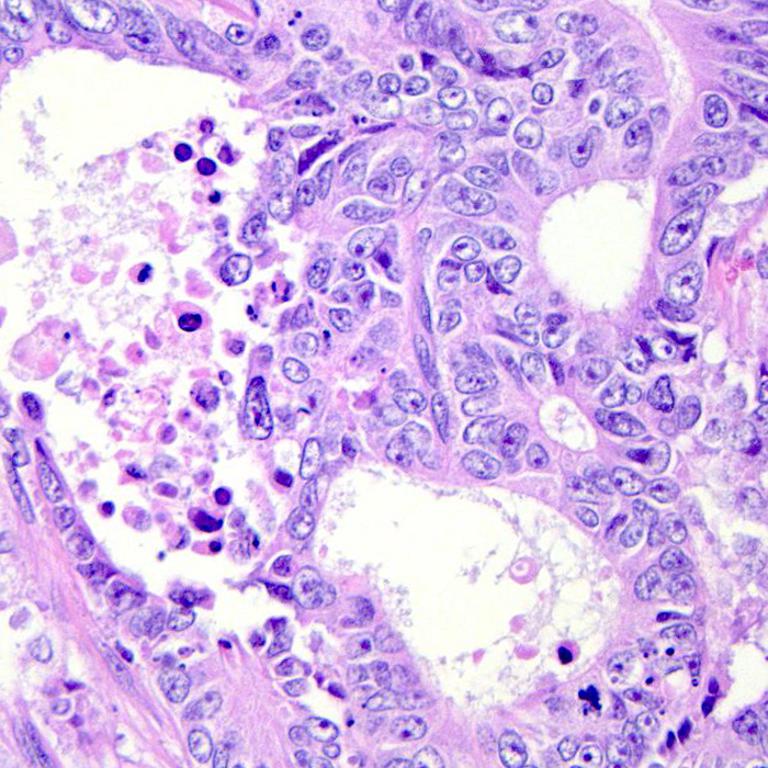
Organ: colon
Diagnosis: adenocarcinomas